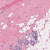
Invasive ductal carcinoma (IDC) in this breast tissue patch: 0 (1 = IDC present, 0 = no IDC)